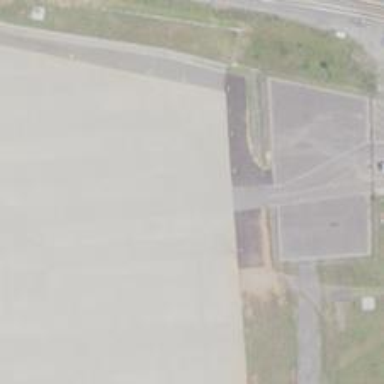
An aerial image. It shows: Image of taxiway at airport.